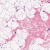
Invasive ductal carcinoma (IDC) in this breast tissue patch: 0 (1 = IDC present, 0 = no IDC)